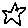
Label: star